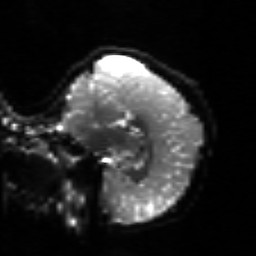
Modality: sbref
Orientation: sagittal
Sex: female
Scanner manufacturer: siemens
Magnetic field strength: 3 T
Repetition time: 5 s
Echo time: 0.071 s